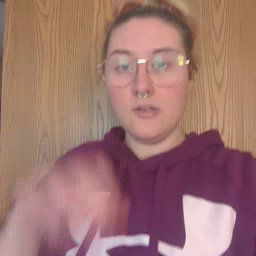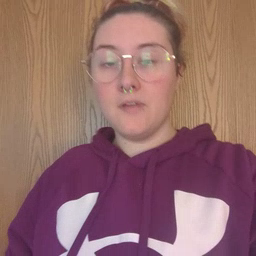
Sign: hello